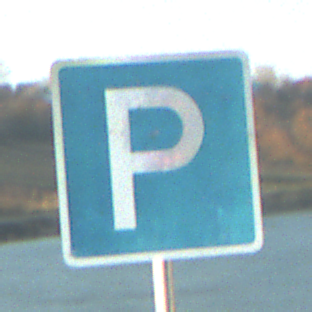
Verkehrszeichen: Parken
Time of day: SunriseSunset
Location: Outdoor (RoadRail)
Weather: PartlyCloudy
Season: NotSpecified
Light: Natural